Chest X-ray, PA view. Patient: 15 years old, sex M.
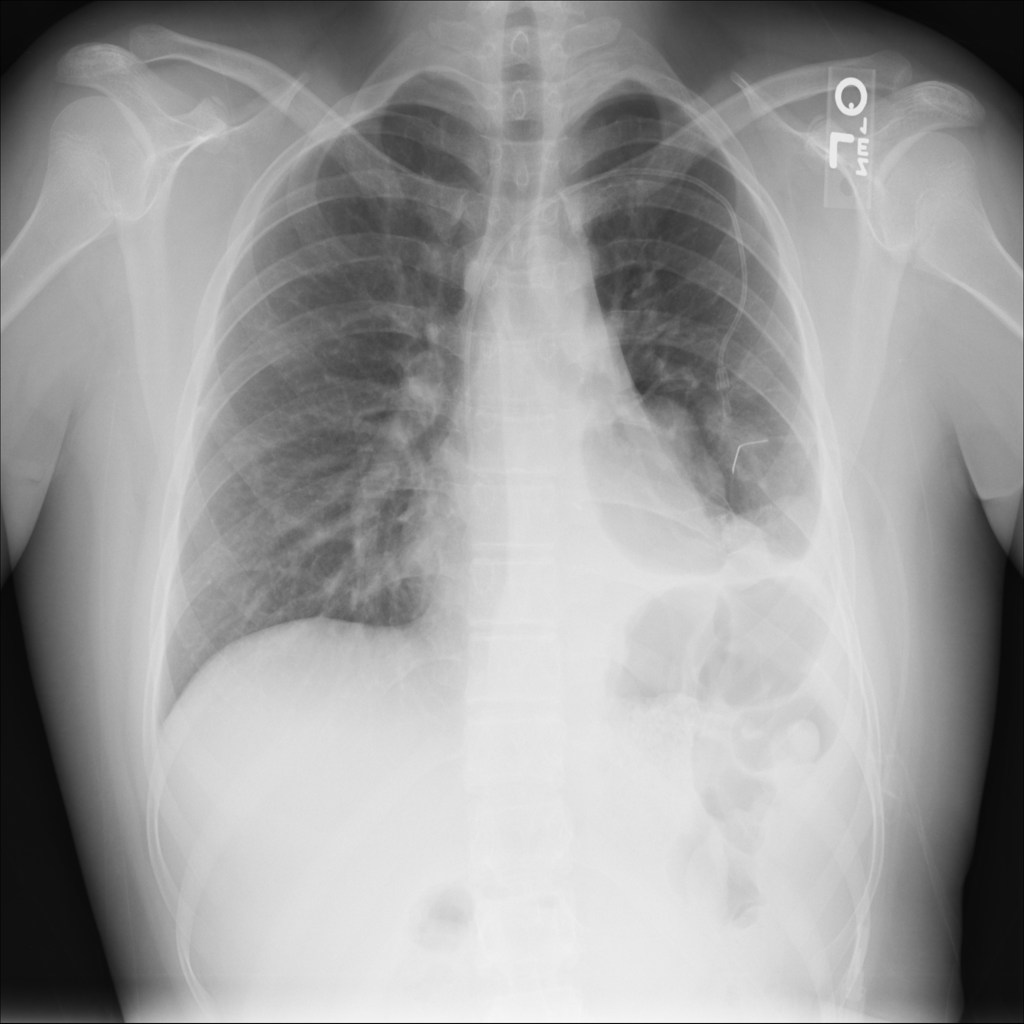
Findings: Effusion, Mass